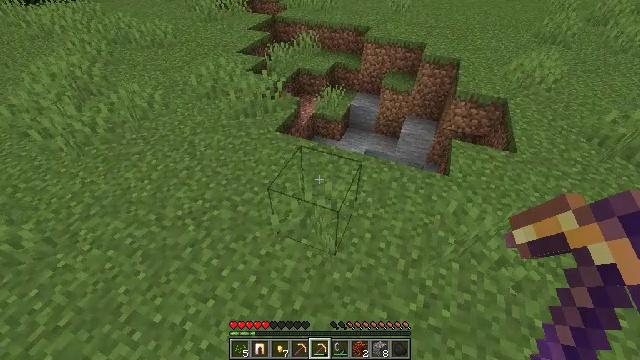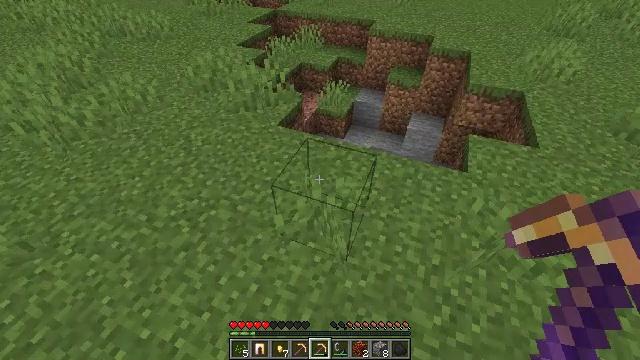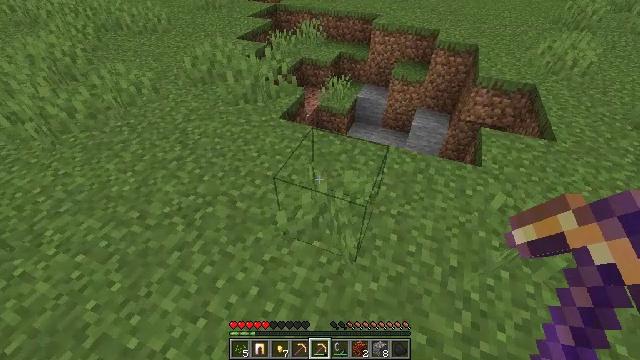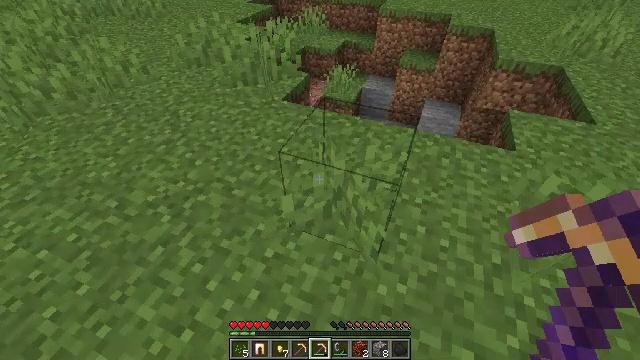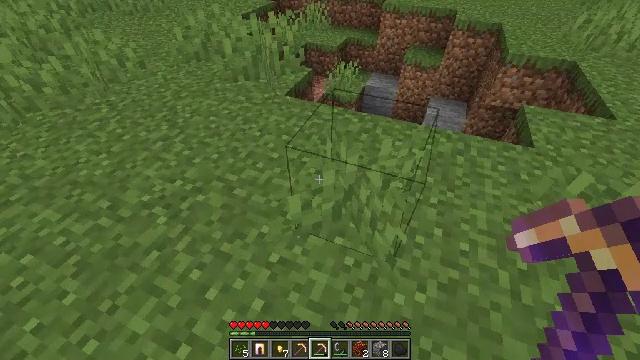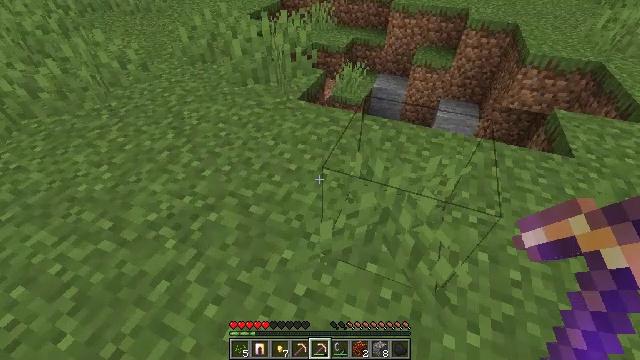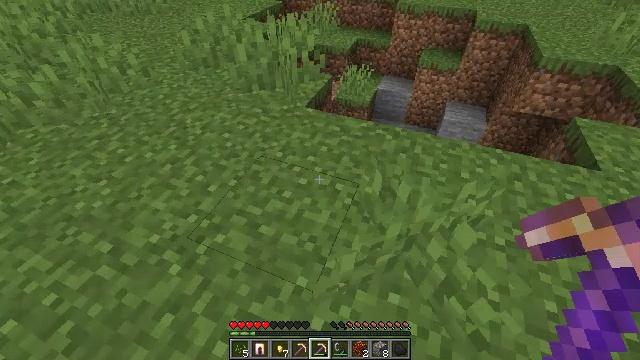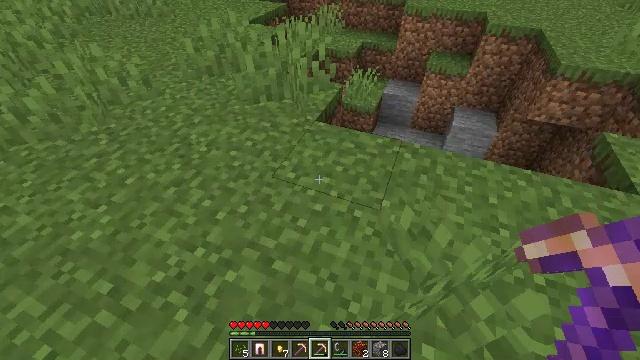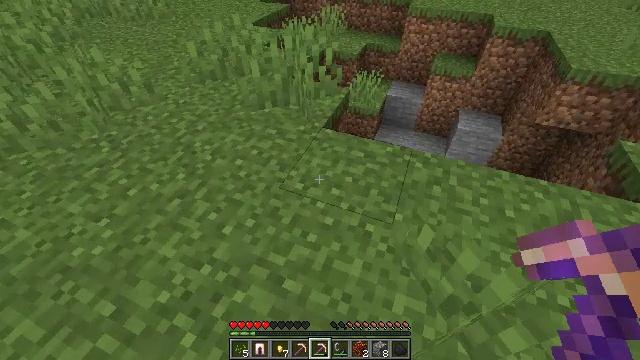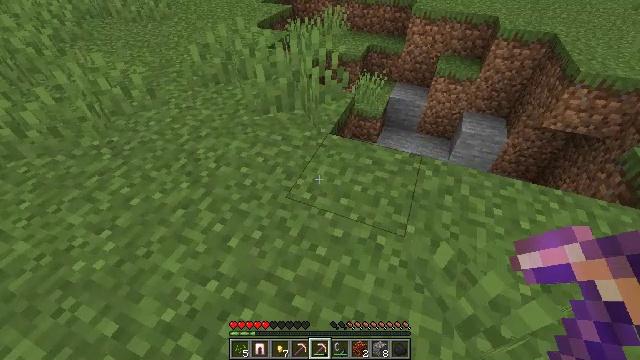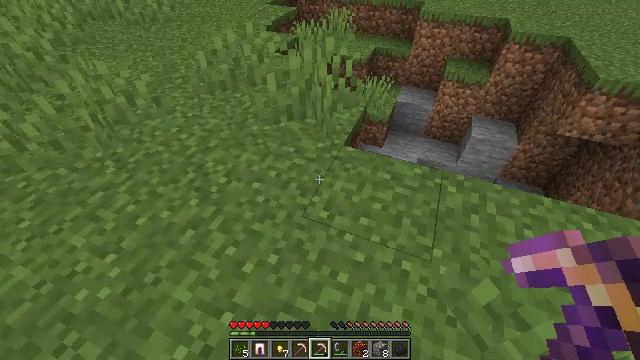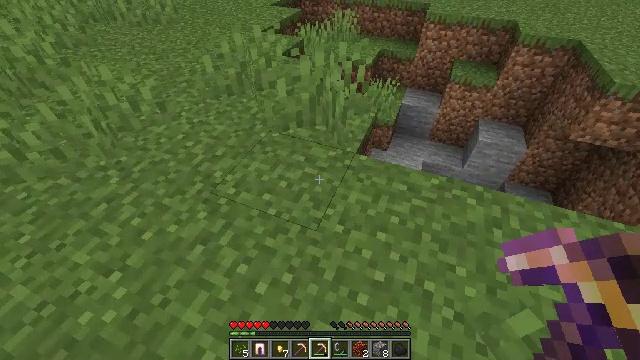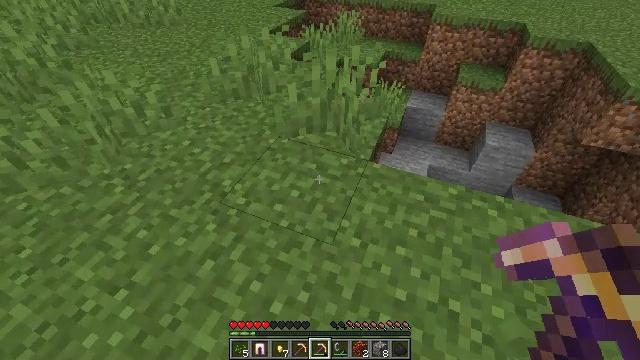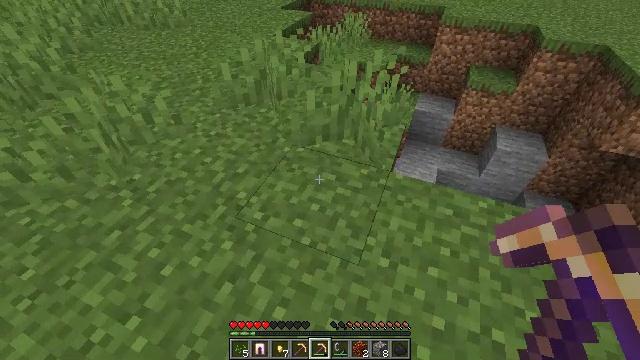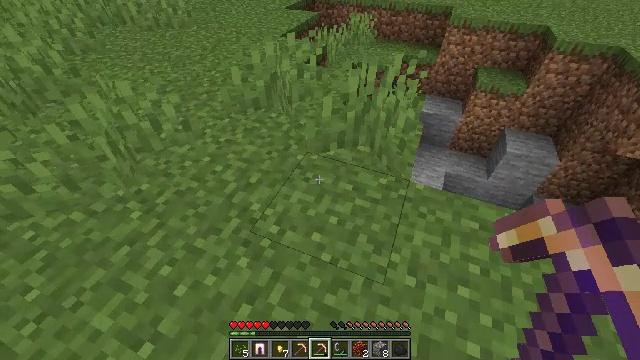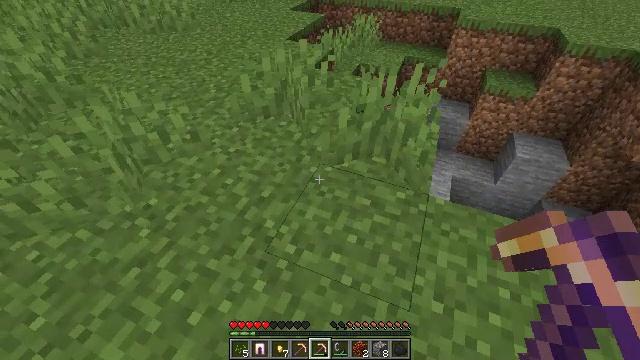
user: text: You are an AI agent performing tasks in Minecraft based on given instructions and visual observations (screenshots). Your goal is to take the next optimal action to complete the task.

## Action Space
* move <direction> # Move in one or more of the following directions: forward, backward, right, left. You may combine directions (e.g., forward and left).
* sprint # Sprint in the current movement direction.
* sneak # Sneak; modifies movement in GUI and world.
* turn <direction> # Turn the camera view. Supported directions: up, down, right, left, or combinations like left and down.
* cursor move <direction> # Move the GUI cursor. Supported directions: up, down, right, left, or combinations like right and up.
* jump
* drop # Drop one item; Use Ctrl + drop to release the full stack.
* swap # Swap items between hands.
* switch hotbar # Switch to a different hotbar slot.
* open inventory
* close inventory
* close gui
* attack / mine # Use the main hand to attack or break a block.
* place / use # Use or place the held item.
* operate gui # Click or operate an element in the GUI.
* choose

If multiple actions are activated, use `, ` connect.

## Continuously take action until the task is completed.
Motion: motion action
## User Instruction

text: Mine the coal ore underground.
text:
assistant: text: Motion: move forward and move left
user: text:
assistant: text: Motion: move forward and move left
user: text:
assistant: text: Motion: move forward and move left
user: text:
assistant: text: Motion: move forward and move left
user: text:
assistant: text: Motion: move forward and move left
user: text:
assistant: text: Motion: move forward
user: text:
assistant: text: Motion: move forward and move left
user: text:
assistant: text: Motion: move forward and move left
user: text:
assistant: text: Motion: move forward and move left
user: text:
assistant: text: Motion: move forward and move left
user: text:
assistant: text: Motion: move forward and move left
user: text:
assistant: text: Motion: move forward and move left
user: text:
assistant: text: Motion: move forward and move left
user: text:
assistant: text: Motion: move forward and move left
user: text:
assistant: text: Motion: move forward
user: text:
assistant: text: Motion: move forward
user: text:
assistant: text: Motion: move forward
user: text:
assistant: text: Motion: move forward
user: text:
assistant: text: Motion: move forward
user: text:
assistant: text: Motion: move forward
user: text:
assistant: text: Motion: move forward and move left
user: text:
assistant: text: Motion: move forward and move left
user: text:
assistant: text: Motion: move forward and move left, turn right
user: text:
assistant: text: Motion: move forward and move left, turn right and down
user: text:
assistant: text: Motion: move forward and move left
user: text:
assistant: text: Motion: move forward and move left, turn down
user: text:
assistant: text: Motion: move forward and move left
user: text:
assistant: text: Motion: move forward and move left
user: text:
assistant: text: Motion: move forward and move left
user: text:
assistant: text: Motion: move forward and move left, turn right and down